You are looking at a signal-to-image encoding: consecutive vibration samples arranged as the rows of a grayscale square. Classify the bearing condition as one of: normal, inner_race, outer_race, ball.
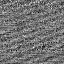
Answer: normal